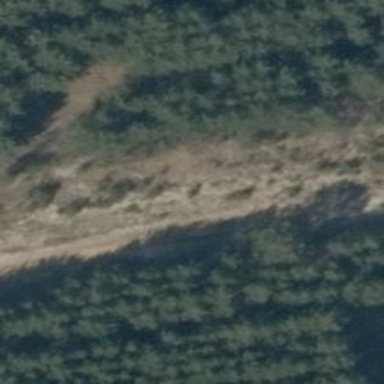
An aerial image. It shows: Track with excellent trail visibility on the ground with grade5 tracktype.